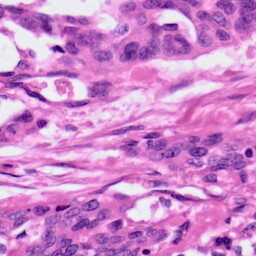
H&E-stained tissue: Ovarian